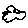
Label: cloud